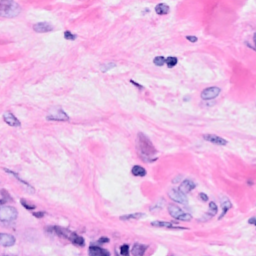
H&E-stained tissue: Breast